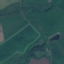
Land use / land cover class: Pasture